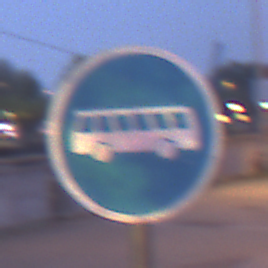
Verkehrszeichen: Busssonderstreifen
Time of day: Night
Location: Outdoor (Urban)
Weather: PartlyCloudy
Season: NotSpecified
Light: Artificial